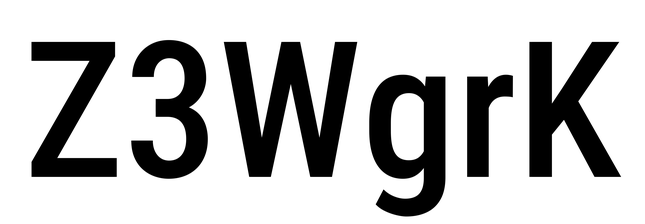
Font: Roboto_Condensed_Medium